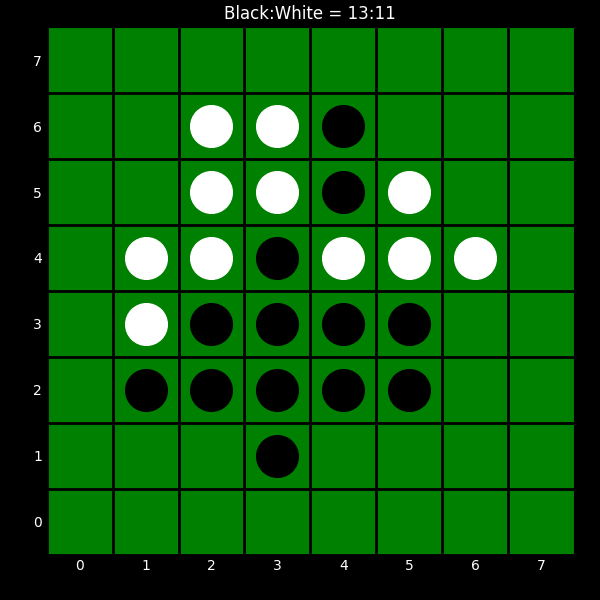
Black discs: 13
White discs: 11